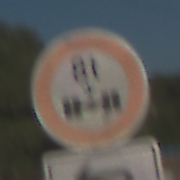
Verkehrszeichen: TatsaechlicheAchslast
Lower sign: RichtungsangabeDurchPfeile2
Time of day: MorningAfternoon
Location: Outdoor (Urban)
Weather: Clear
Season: NotSpecified
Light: Natural